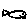
Label: fish